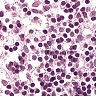
Metastatic tissue present: no